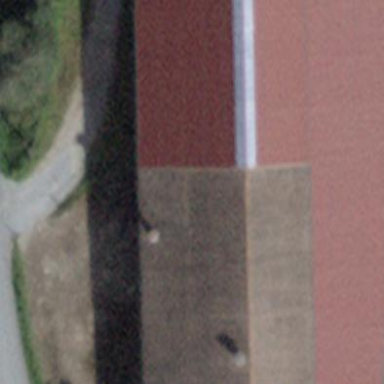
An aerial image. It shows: Stable building.